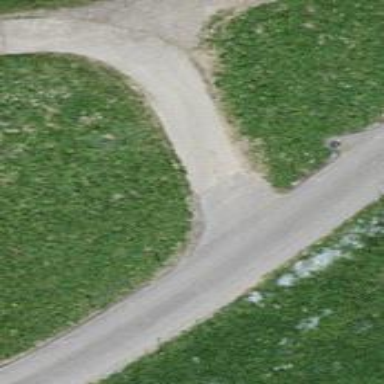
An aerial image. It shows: Well-maintained track road with grade 1 tracktype.